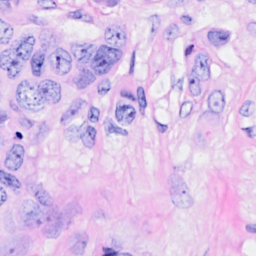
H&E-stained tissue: Breast